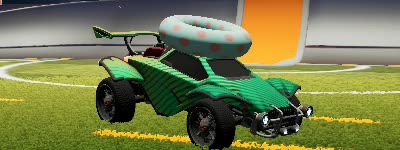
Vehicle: octane